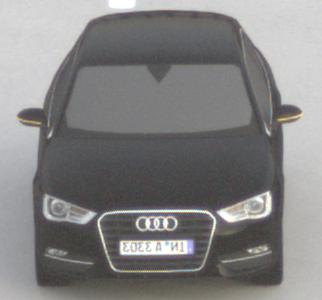
Make: Audi
Model: A3 1.2 TFSI
Detailed model: A3 (8V)
Model produced from: 2013/02
Model produced until: 2014/05
Doors: 3
Color: black
Road condition: dry road
Daytime: sunrise or sunset
Contrast: low contrast